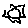
Label: sun